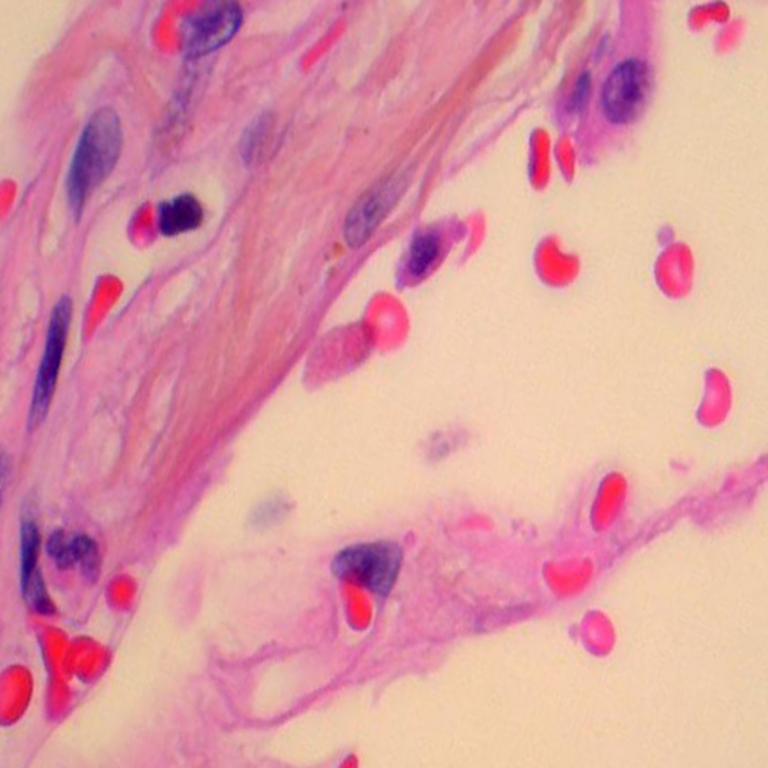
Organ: lung
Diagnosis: benign